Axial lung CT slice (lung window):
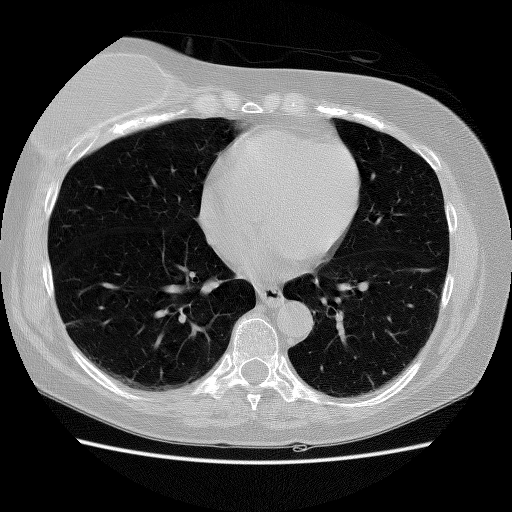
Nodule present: no